Field crop: maize
Growth stage: 2
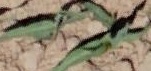
Species: maize